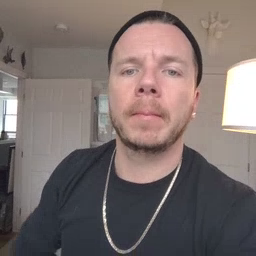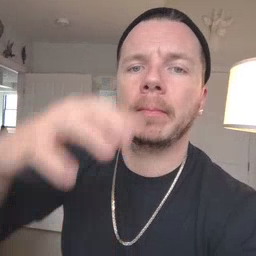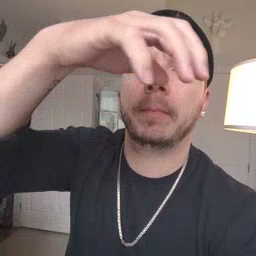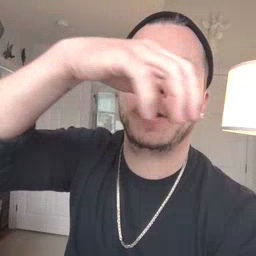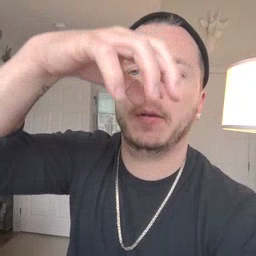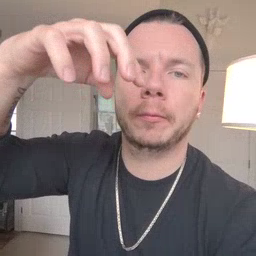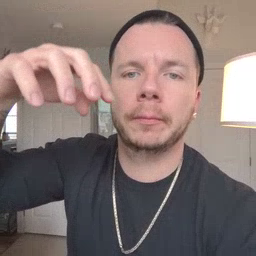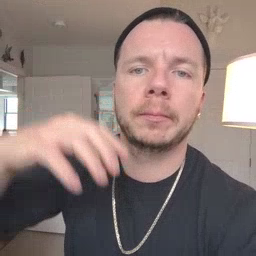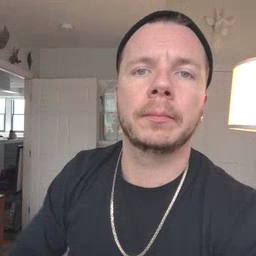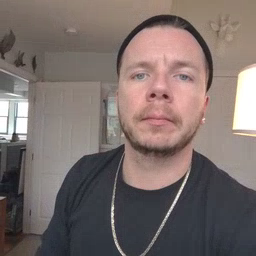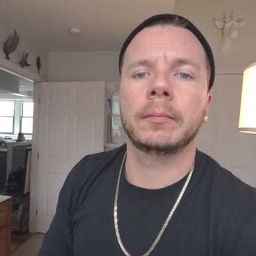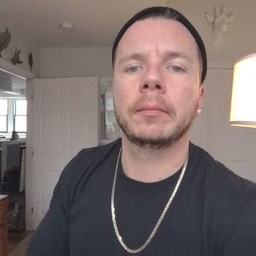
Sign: cloud